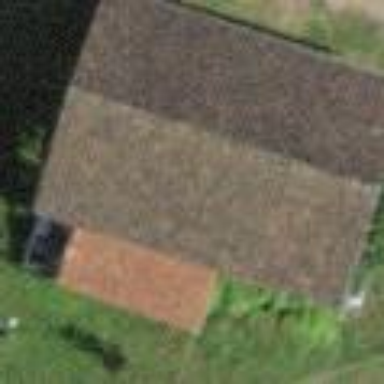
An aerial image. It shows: Shed.